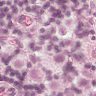
Metastatic tissue present: yes